Question: I'm trying to make a website with Twitter Bootstrap, that is basically a single, vertically centered column on top of a background container div (so I can color / image the background on the edges).
I keep having this issue where I can get the background div to fill the enter screen, but the centered column div sets its height to the size of the content. I want it to always, at least, be as tall as the screen size. I thought min-height would do this, but it does not.
Here's what it looks like right now: (it's just a test page for the layout)

Here is the code for it:
HTML
'''
<!DOCTYPE html>
<html lang="en">
<head>
<title>Baileysaurus -- Dinosaurs &amp;&amp; Logic in your face!</title>
<meta name="viewport" content="width=device-width, initial-scale=1.0">
<link href="/bootstrap/css/bootstrap-responsive.min.css" rel="stylesheet">
<LINK href="header.css" rel="stylesheet" type="text/css">
<LINK href="forum.css" rel="stylesheet" type="text/css">
<!-- jQuery (Bootstrap requires jQuery!) -->
<script src="//ajax.googleapis.com/ajax/libs/jquery/1.8.3/jquery.min.js"></script>
<!-- Bootstrap -->
<LINK href="/bootstrap/css/bootstrap.min.css" rel="stylesheet"
media="screen">
<!-- A file of PHP utility functions -->
<?php
include 'functions.php';
?>
</head>
<body>
<!-- Bootstrap -->
<script src="bootstrap/js/bootstrap.min.js"></script>
<div id='background' class='row-fluid'>
<div class='span12'>
<div id='site-column' class='row-fluid span10 offset1 column-wrap'>
<img src="/PipeDog.jpg" alt="ARGUMENT INVALID" />
<hr>
<p>
Put a blog here!
</p>
</div> <!-- END of outermost span12 div -->
</div> <!-- END - "site-column" div -->
</div> <!-- END - "background" div -->
</body>
</html>
'''
CSS
'''
html, body
{
height: 100%;
margin: 0;
}
#background
{
position: absolute;
top:0;
bottom: 0;
min-height: 100%;
min-width: 100%;
background-color: Gainsboro;
}
#site-column
{
top: 0;
bottom: 0;
min-height: 100%;
border-left: 2px solid;
border-right: 2px solid;
background-color: white;
}
.column-wrap
{
overflow: hidden;
}
'''
I'm trying to get the white column in that photo to stretch to the bottom of the screen, at least, even if the content is not that long.
Anyone have any ideas on what I'm missing?
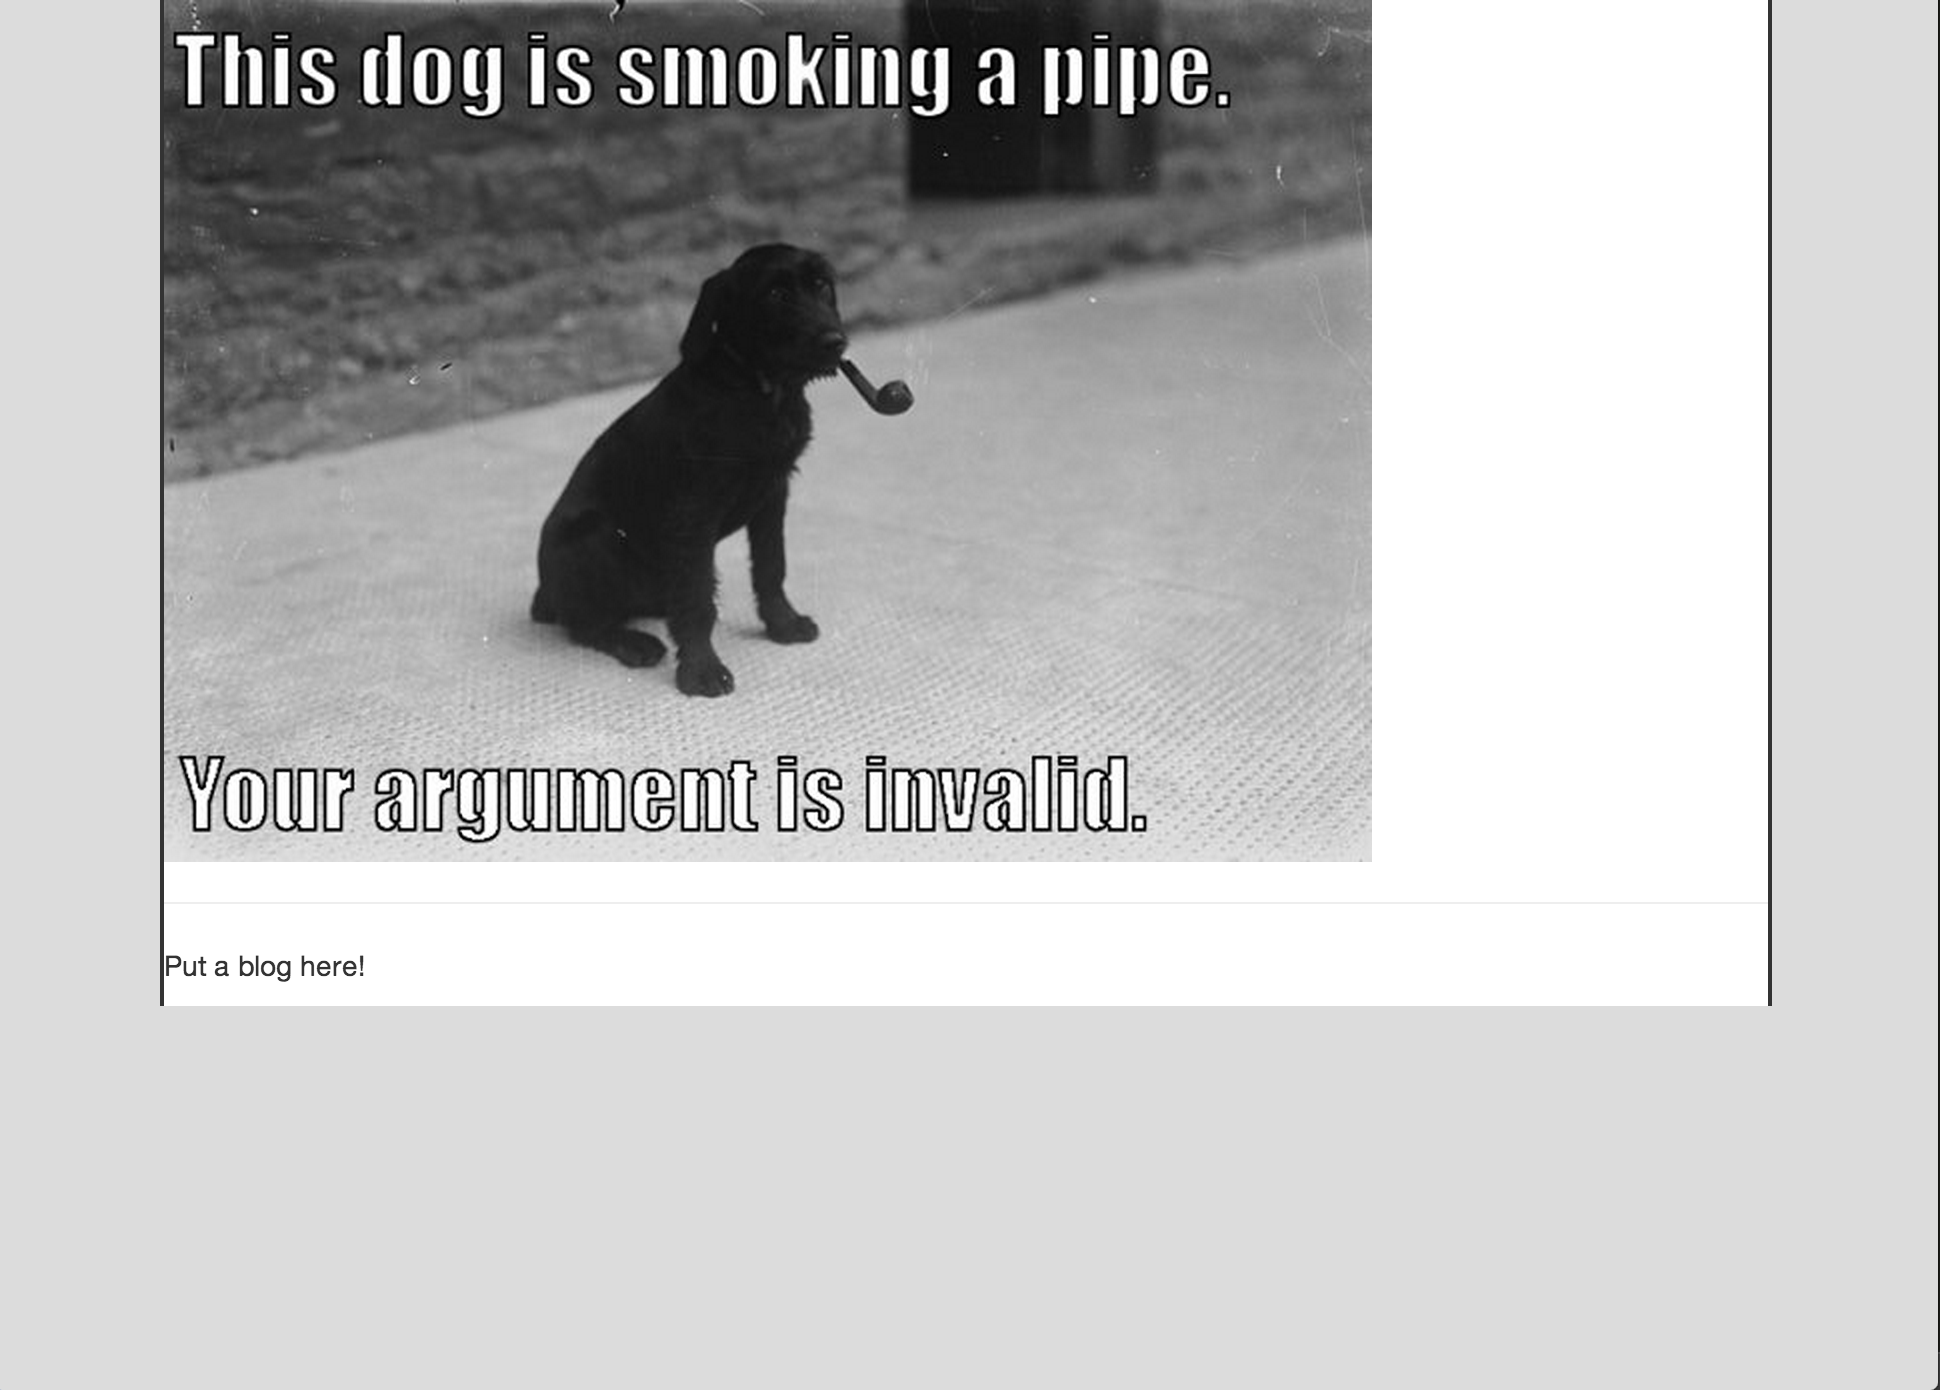
Answer: You should also be able to add the following CSS:
'''
.span12 {
height:100%;
}
'''